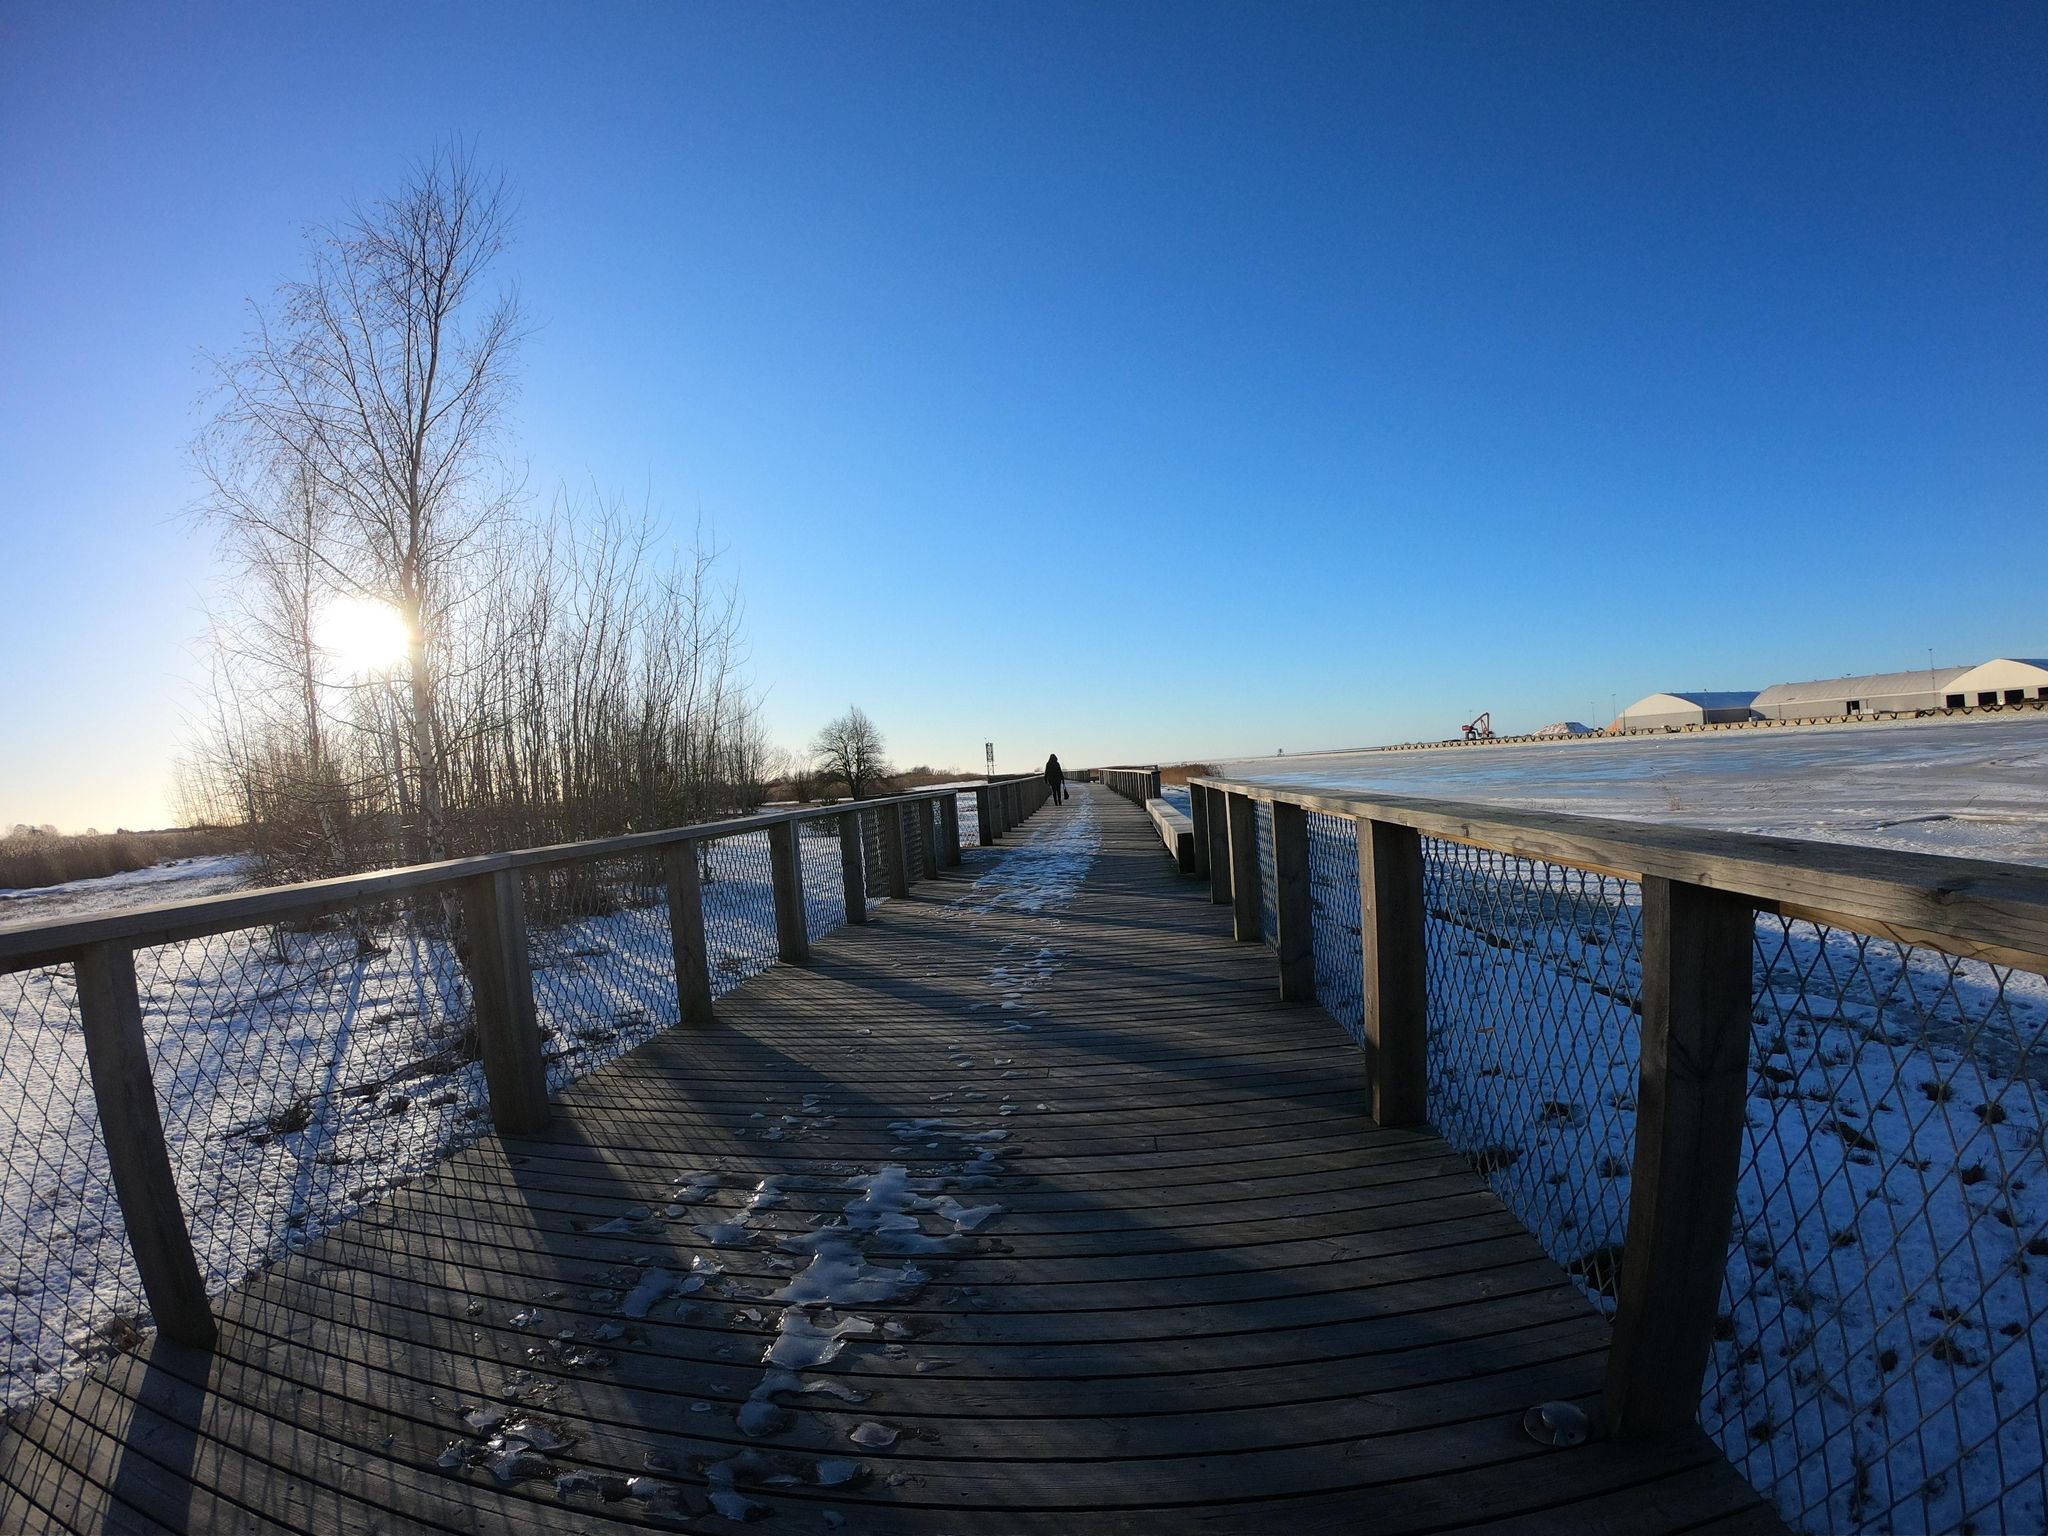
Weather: snowy
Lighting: day
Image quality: good
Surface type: walking surface
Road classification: cycleway, footway, path
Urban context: suburban or peri-urban
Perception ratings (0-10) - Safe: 9.45, Lively: 2.18, Beautiful: 8.36, Boring: 2.07, Depressing: 3.36, Wealthy: 3.77